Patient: sex M, age 35
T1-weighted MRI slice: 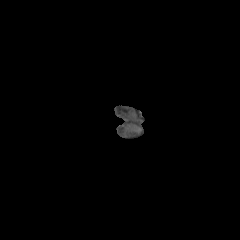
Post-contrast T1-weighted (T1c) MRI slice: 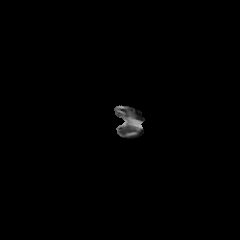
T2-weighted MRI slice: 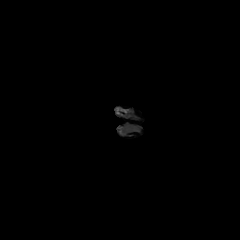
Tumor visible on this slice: no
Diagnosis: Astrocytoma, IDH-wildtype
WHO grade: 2